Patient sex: M
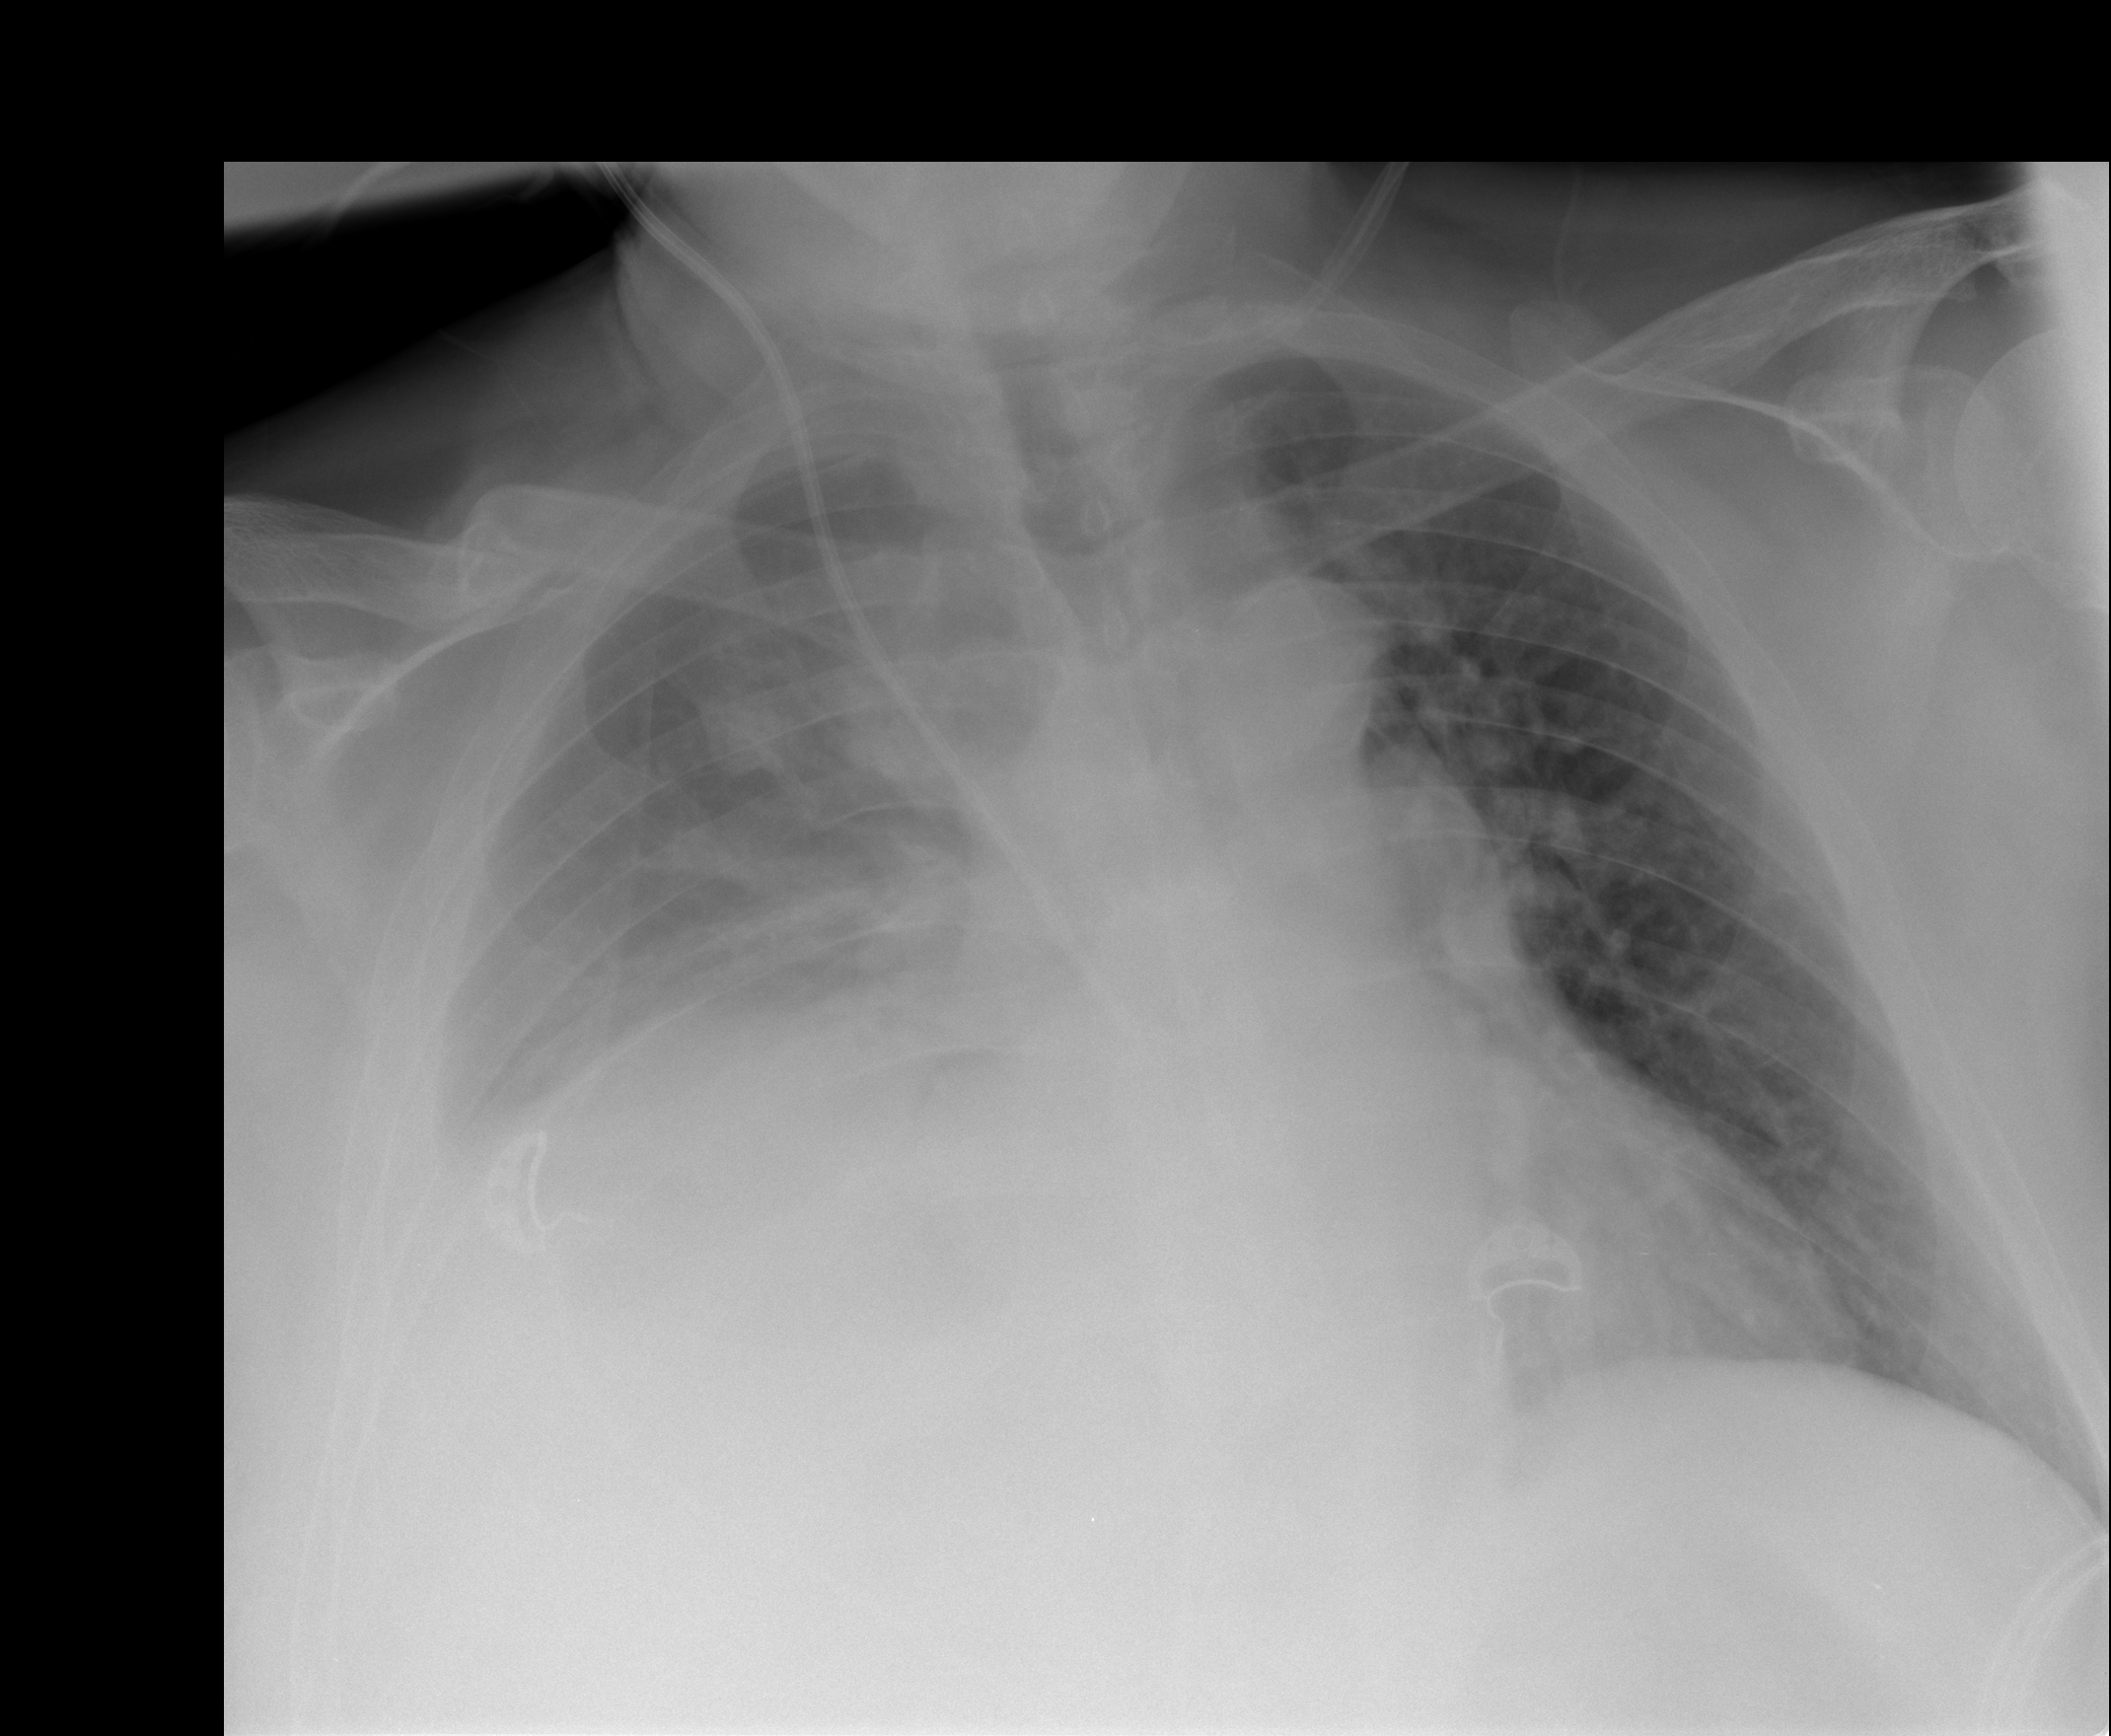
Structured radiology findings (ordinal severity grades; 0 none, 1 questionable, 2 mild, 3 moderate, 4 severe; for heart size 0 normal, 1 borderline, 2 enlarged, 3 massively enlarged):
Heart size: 2
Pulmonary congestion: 2
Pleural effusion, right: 3
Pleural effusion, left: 0
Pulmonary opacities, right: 0
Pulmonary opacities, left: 0
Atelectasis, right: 4
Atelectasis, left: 2